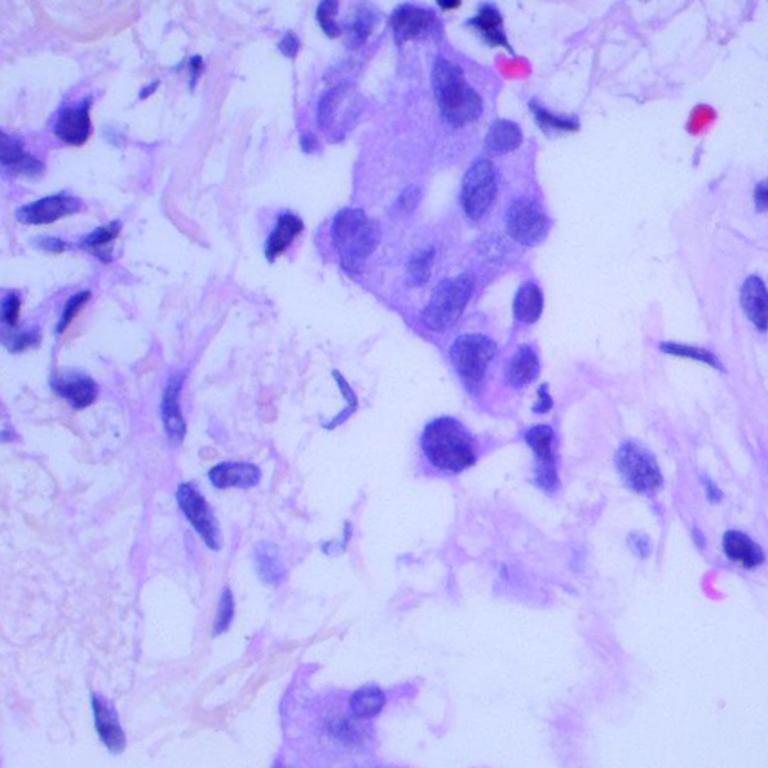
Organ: lung
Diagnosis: adenocarcinomas